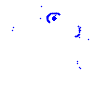
Particle: pion